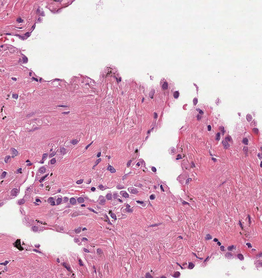
Tumor epithelial tissue: yes
Tumor-associated stroma tissue: yes
Normal tissue: no